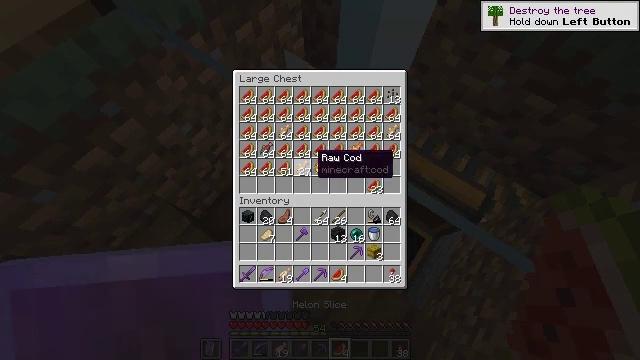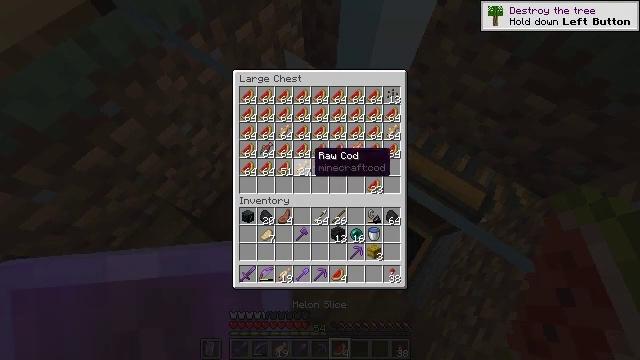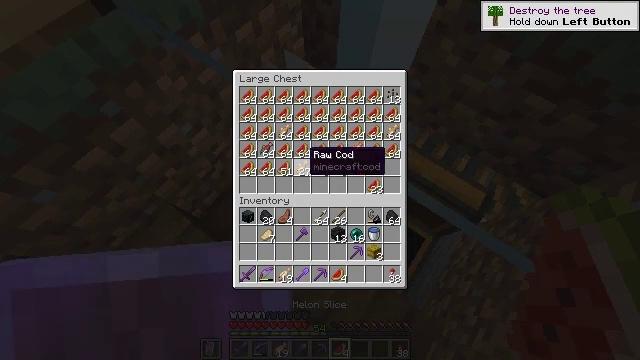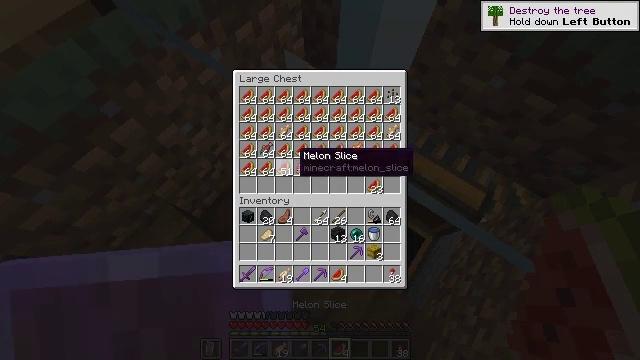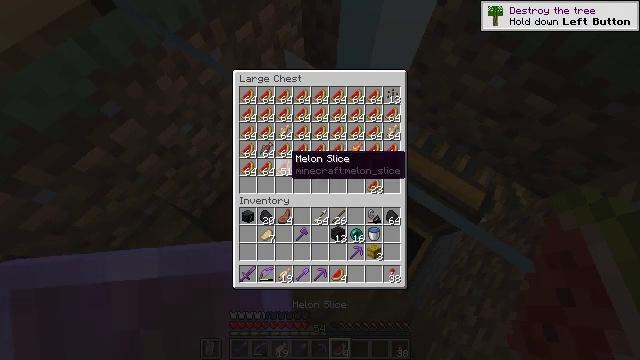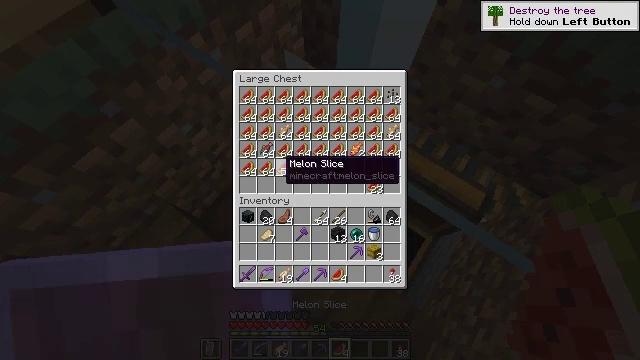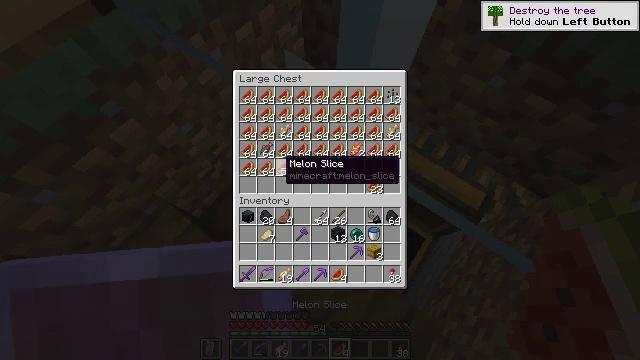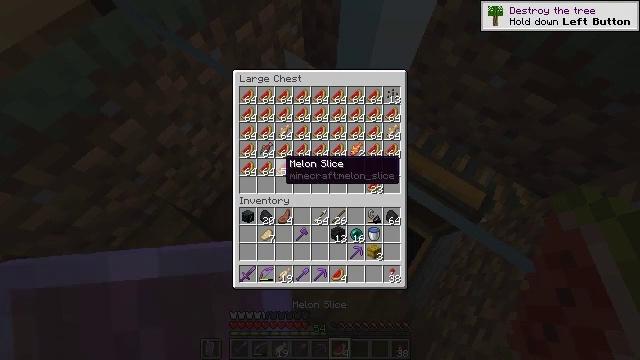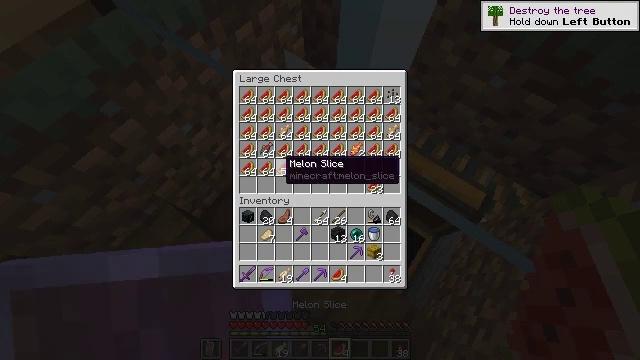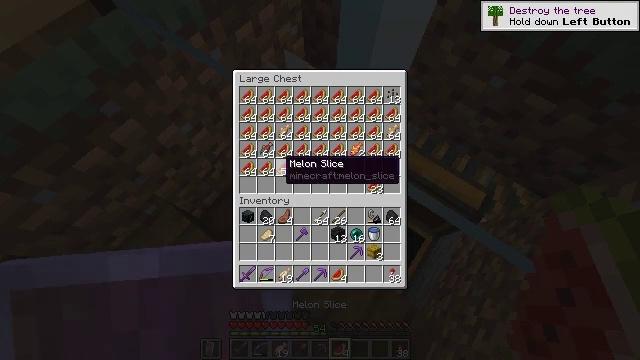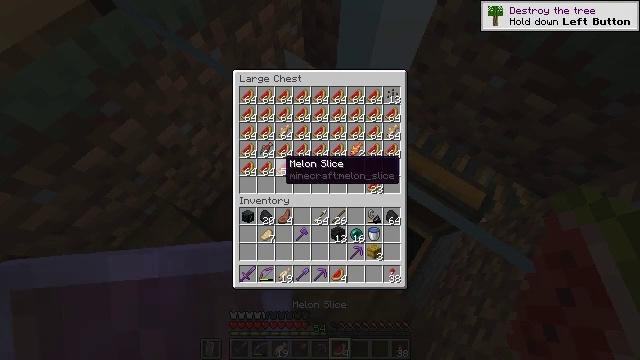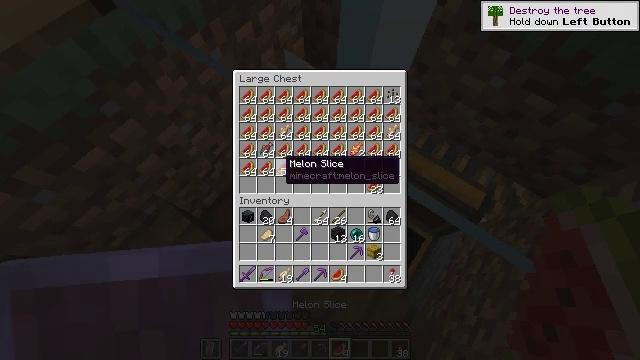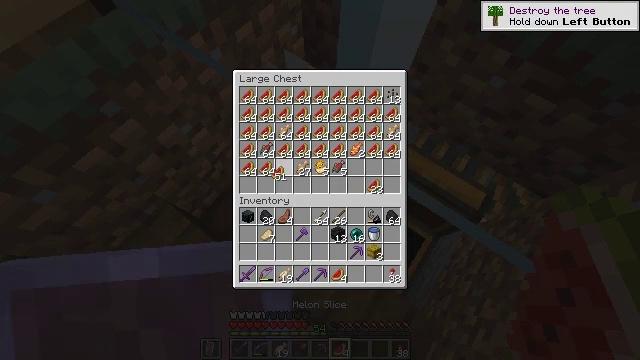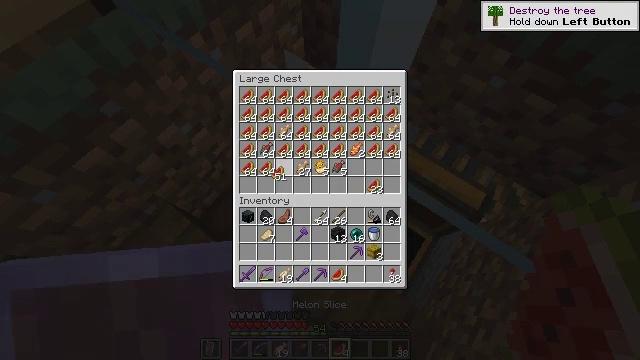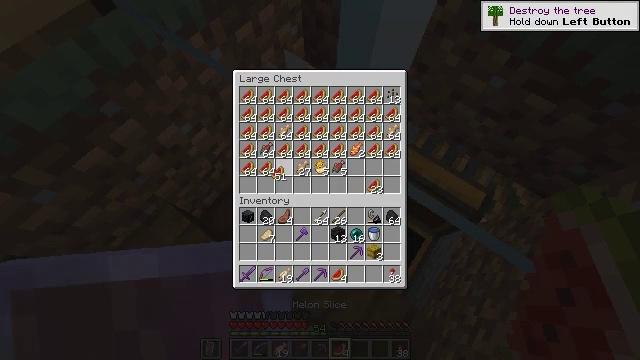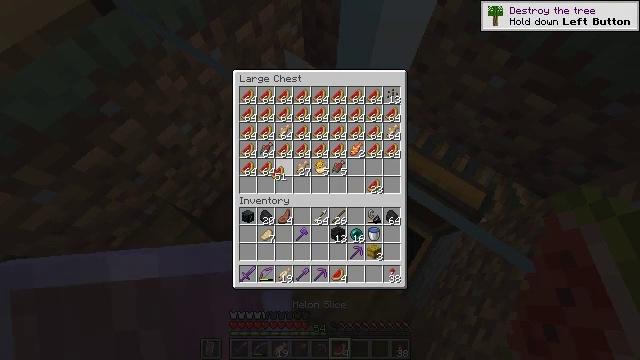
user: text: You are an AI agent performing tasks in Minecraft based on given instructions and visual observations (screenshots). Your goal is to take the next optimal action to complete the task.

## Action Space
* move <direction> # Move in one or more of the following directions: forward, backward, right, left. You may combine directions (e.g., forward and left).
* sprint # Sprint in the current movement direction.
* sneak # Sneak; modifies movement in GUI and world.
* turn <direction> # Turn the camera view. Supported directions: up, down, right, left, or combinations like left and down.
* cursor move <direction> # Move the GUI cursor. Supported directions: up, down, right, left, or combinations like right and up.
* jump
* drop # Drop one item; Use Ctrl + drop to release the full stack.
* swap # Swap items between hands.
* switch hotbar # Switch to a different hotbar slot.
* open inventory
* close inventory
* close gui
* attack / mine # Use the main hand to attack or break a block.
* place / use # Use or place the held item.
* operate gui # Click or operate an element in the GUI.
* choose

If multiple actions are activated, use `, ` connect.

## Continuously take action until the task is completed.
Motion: motion action
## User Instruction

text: Open the crafting table to craft a melon.
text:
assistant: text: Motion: no_op
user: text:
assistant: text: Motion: no_op
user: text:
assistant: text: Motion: turn left
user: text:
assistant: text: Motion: turn left
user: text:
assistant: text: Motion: no_op
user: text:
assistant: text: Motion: no_op
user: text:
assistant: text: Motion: no_op
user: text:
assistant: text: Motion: no_op
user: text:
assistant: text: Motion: no_op
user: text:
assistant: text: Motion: no_op
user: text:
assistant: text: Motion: no_op
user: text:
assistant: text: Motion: attack / mine
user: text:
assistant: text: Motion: attack / mine
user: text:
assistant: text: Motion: attack / mine
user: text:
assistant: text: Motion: no_op
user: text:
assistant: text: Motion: no_op
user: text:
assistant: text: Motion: sneak
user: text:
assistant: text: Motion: sneak
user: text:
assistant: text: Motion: sneak
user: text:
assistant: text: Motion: sneak
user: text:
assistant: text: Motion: sneak
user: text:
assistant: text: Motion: sneak, attack / mine
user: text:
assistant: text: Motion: sneak, attack / mine
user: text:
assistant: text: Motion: sneak, attack / mine
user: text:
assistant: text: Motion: sneak, attack / mine
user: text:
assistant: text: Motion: sneak, attack / mine
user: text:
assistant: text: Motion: sneak
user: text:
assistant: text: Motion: sneak
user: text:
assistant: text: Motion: sneak, attack / mine
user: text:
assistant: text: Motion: sneak, attack / mine